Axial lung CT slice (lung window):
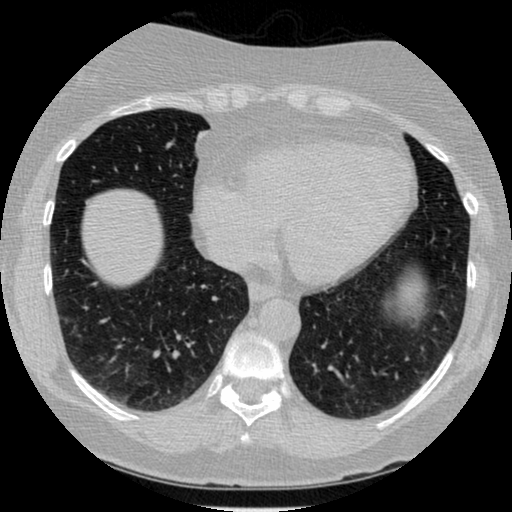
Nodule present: no